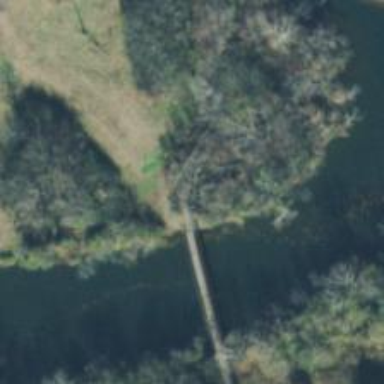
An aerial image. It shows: Bridge for cycleway.